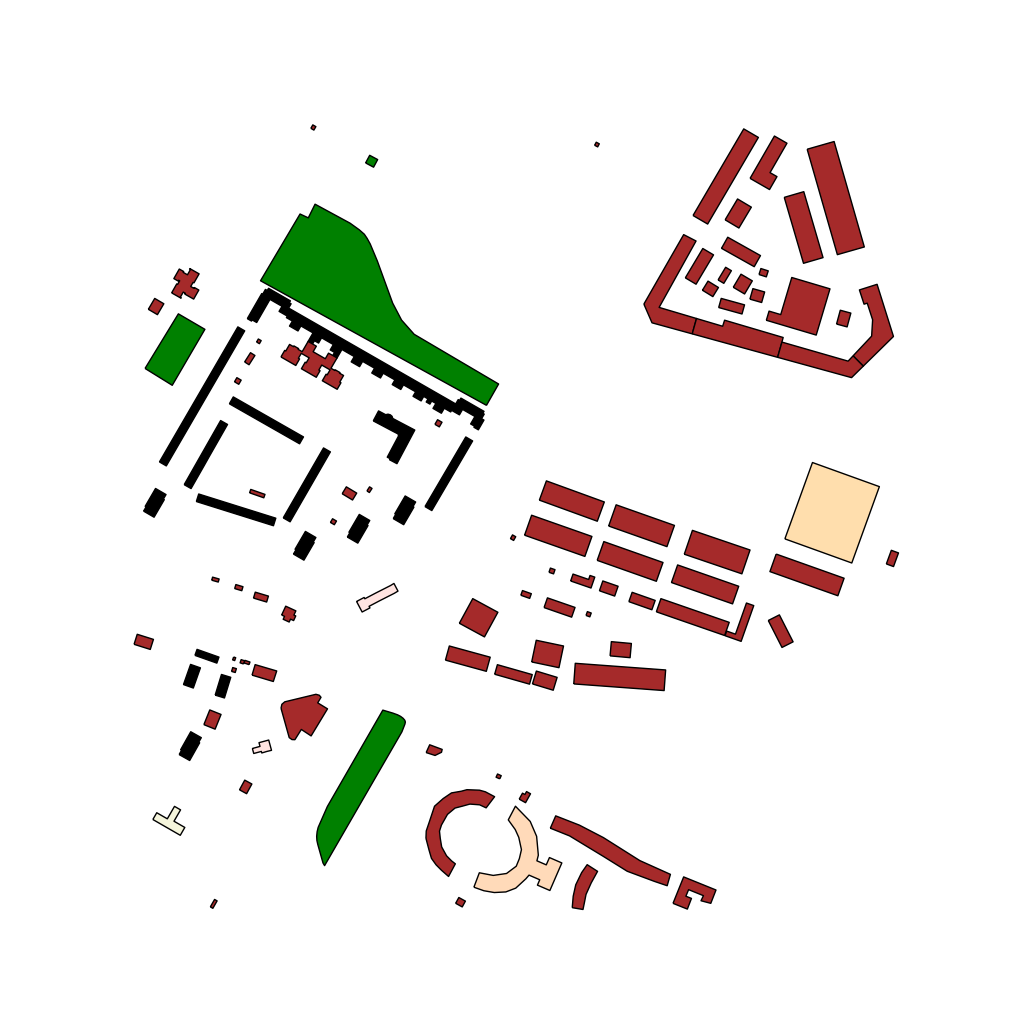
Tags: overhead vector_map, business, industrial, recreation, residential, soviet, high_rise, individual_rise, low_rise, medium_rise, density_1, Building, Dentist, Facility, Gas, Hospital, Park, Supermkt, 1.0 km²